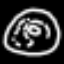
Label: donut